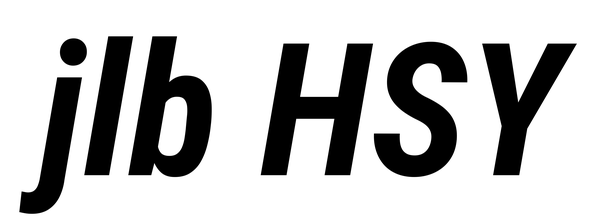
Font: Roboto-Italic_Condensed_Bold_Italic